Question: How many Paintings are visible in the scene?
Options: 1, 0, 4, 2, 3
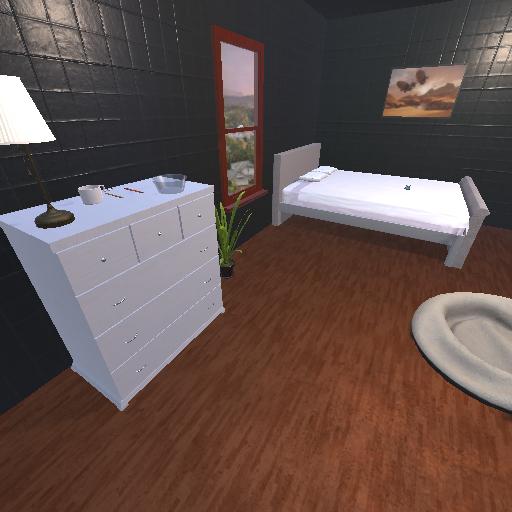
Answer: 1